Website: home-depot
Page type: store-pickup
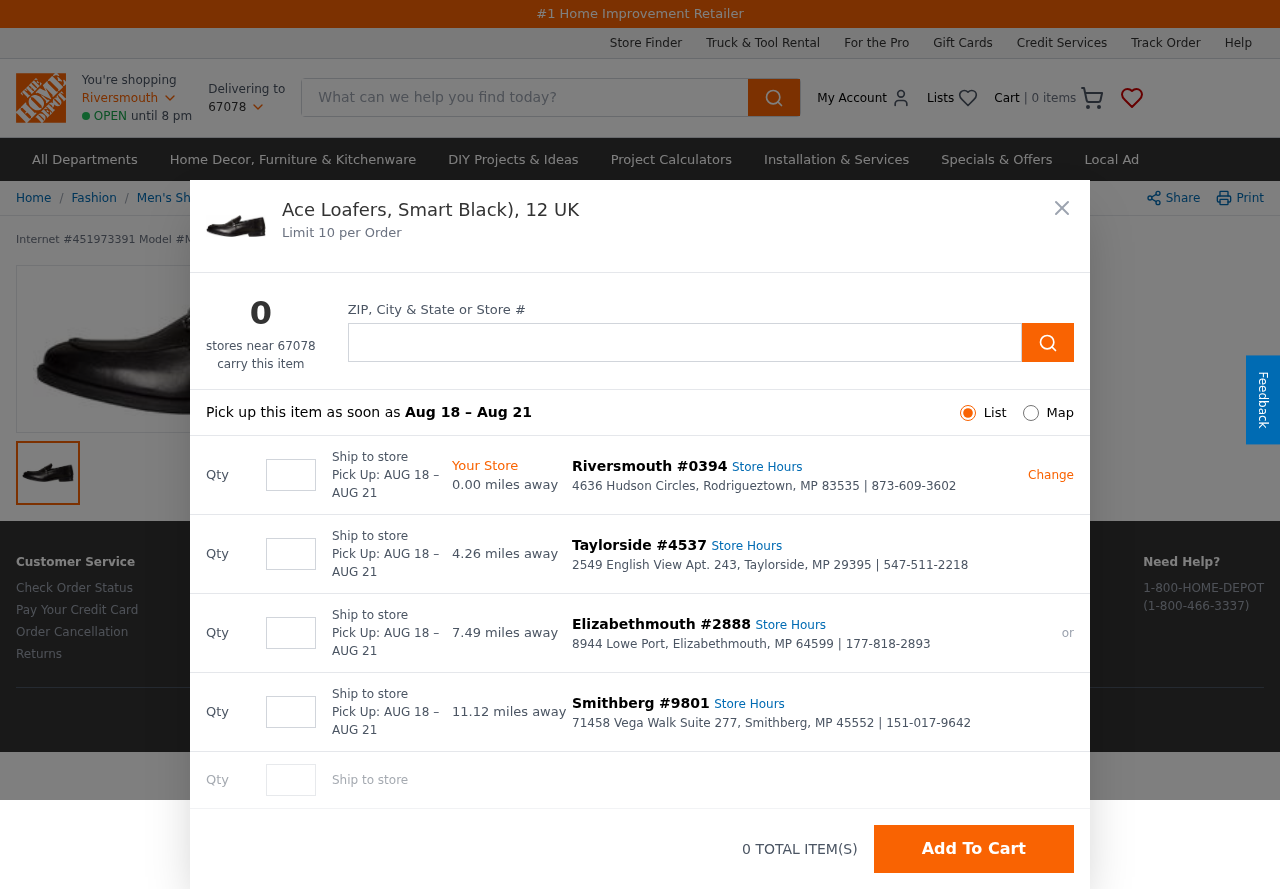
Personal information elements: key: PII_CITY
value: Riversmouth
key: PII_LOCATION1_CITY_STATE_ZIP
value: Rodrigueztown, MP 83535
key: PII_LOCATION1_STREET
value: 4636 Hudson Circles
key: PII_LOCATION2_CITY
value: Taylorside
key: PII_LOCATION2_CITY_STATE_ZIP
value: Taylorside, MP 29395
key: PII_LOCATION2_STREET
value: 2549 English View Apt. 243
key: PII_LOCATION3_CITY
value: Elizabethmouth
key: PII_LOCATION3_CITY_STATE_ZIP
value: Elizabethmouth, MP 64599
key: PII_LOCATION3_STREET
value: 8944 Lowe Port
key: PII_LOCATION4_CITY
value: Smithberg
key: PII_LOCATION4_CITY_STATE_ZIP
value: Smithberg, MP 45552
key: PII_LOCATION4_STREET
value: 71458 Vega Walk Suite 277
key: PII_POSTCODE
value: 67078
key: PII_LOCATION1_PHONE
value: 873-609-3602
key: PII_LOCATION2_PHONE
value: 547-511-2218
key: PII_LOCATION3_PHONE
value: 177-818-2893
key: PII_LOCATION4_PHONE
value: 151-017-9642
Product elements: key: PRODUCT1_BREADCRUMB
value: Fashion
Men's Shoes
Loafers
Smart Loafers
Black Loafers
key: PRODUCT1_NAME
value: Ace Loafers, Smart Black), 12 UK
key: PRODUCT_INTERNET_NUMBER
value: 451973391
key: PRODUCT_MODEL_NUMBER
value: MW_OHW679268
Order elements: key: ORDER_NUM_ITEMS
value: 0
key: ORDER_PICKUP_DATE_RANGE
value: AUG 18 – AUG 21
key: ORDER_PICKUP_DATE_RANGE
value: Aug 18 – Aug 21
Search elements: key: HEADER_SEARCH
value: What can we help you find today?
Other elements: key: STORE1_DISTANCE
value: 0.00
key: STORE1_NUMBER
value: #0394
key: STORE2_DISTANCE
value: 4.26
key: STORE2_NUMBER
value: #4537
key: STORE3_DISTANCE
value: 7.49
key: STORE3_NUMBER
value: #2888
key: STORE4_DISTANCE
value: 11.12
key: STORE4_NUMBER
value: #9801